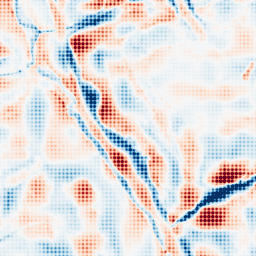
Category: wavelet
Decomposition family: wavelet_biorthogonal
Decomposition parameters: wavelet: bior4.4
level: 5
Upsampling method: sinc_blackman
Upsampling parameters: scale: 8
kernel_size: 8
Upsampling scale: 8